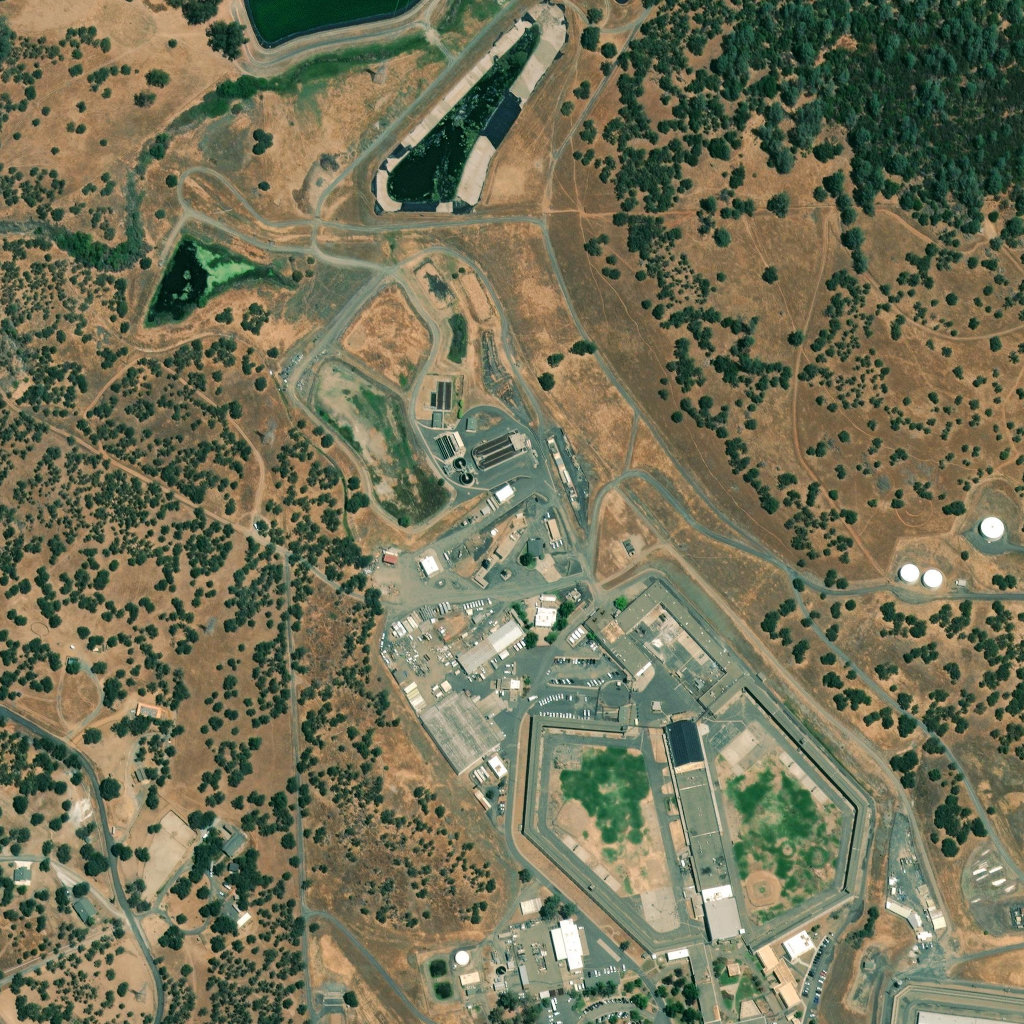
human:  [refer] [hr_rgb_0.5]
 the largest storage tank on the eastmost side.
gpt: <box>[[95, 50, 98, 52, 0]]</box>